Brain MRI, modality: hrT2
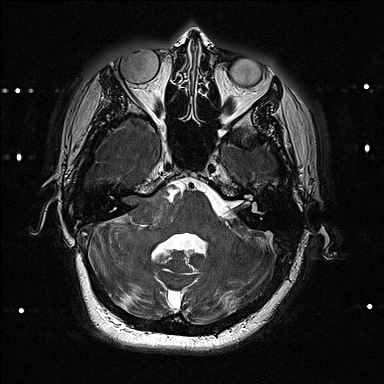